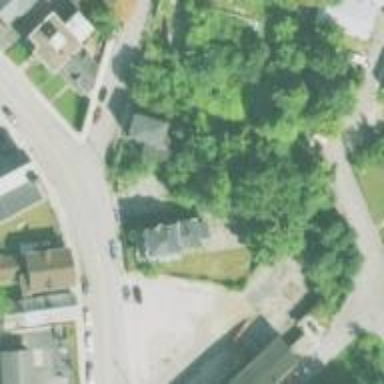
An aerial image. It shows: Residential driveway.